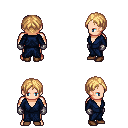
a pixel art fantasy rpg character, male body template, human, light skin, blue robe, teal pants, light blonde parted hairstyle, metal gloves, brown shoes, four views (front, back, left, right), 2x2 character sprite sheet, small pixel art, hard edges, no anti-aliasing